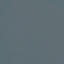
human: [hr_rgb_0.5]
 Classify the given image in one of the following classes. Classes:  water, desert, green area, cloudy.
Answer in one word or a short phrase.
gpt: water